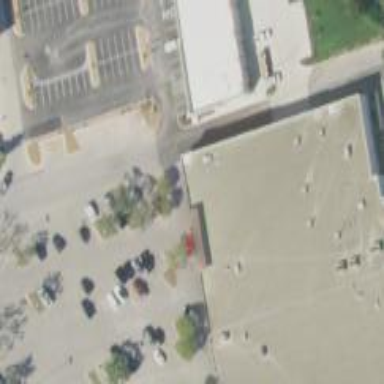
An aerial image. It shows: Retail building.